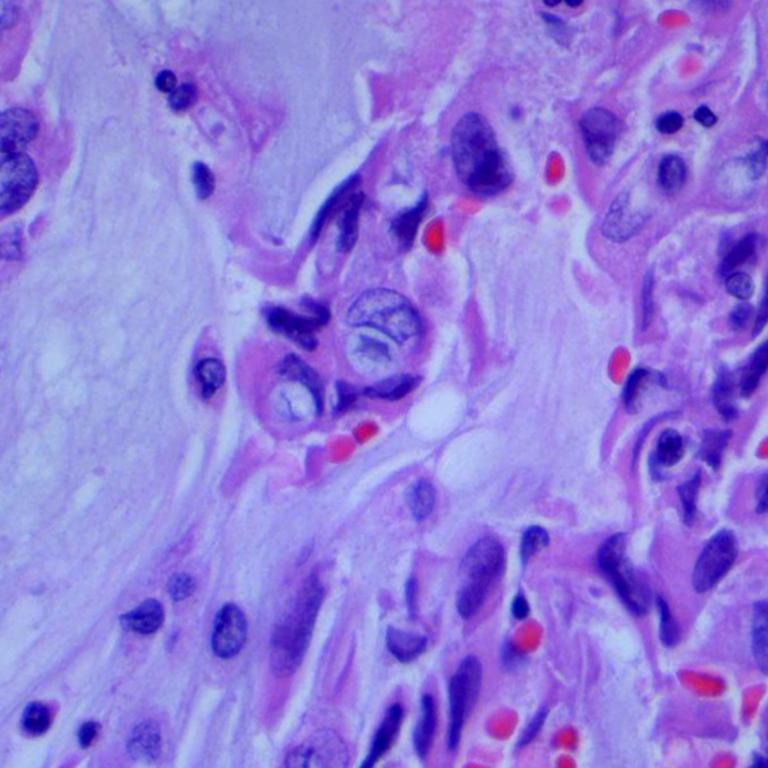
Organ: lung
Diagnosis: adenocarcinomas